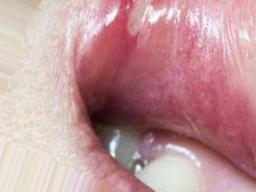
Condition: Mouth Ulcer